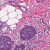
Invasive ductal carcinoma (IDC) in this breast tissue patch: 0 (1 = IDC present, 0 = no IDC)